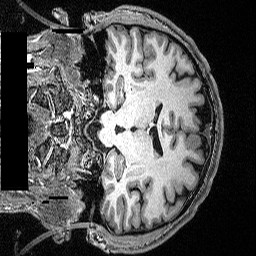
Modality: T1w
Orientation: coronal
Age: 34
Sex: male
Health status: ill
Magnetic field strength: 3 T
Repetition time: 2.53 s
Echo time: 0.00331 s